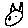
Label: cat